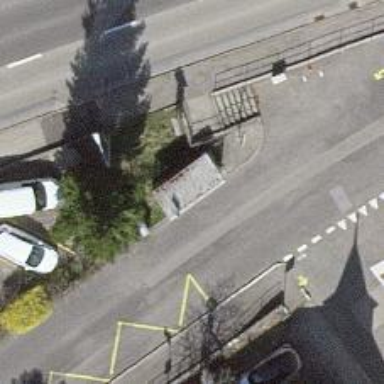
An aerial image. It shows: Bus stop with shelter.